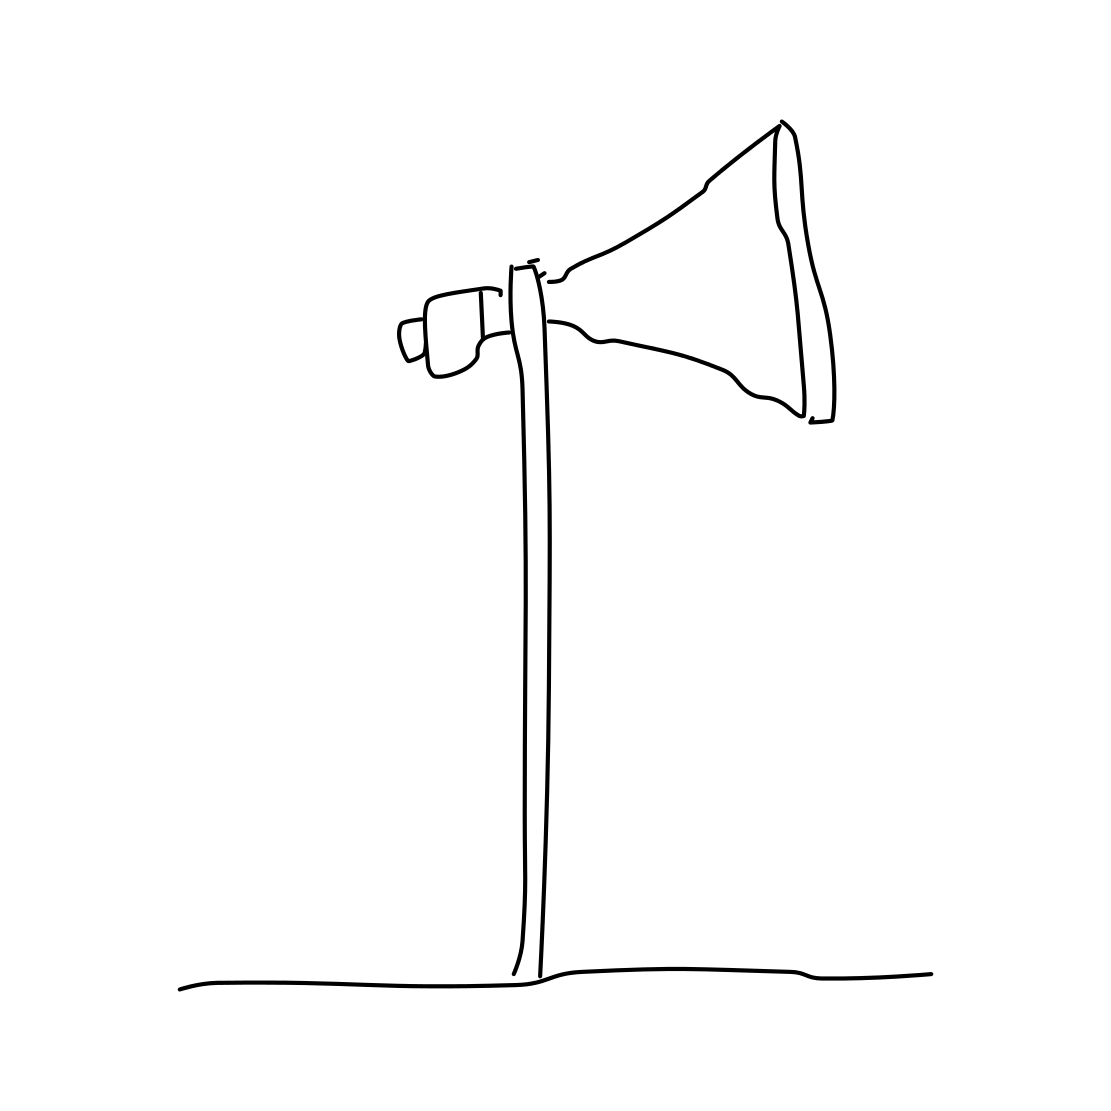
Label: loudspeaker